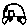
Label: car